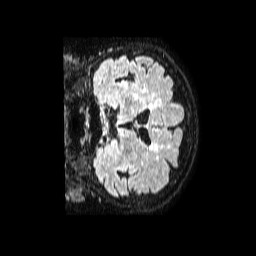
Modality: FLAIR
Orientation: coronal
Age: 64
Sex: female
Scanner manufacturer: philips
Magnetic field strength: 1.5 T
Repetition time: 4.8 s
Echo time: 0.3 s